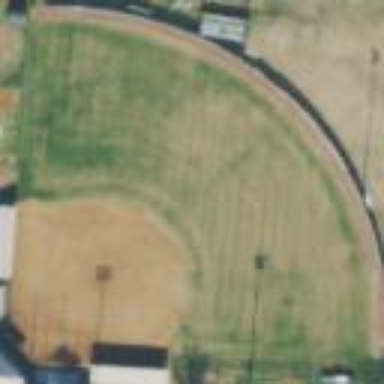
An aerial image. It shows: Softball pitch for leisure and sport activities.